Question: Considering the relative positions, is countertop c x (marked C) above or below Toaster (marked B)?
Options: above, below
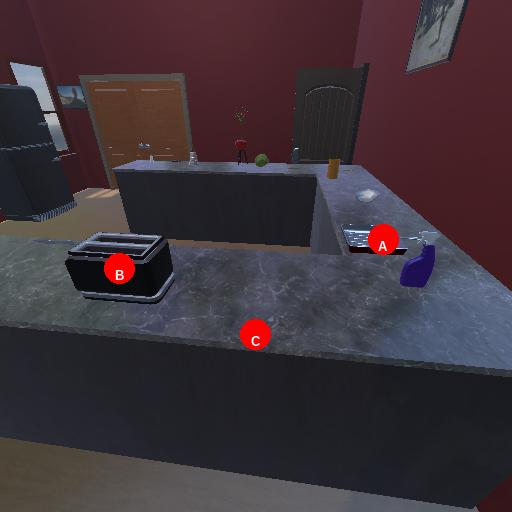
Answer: above